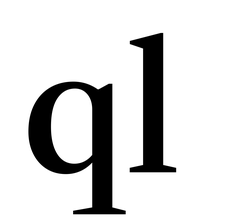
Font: LibreCaslonText_Medium